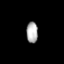
Tissue: lung
Cell type: Smooth muscle cells
Senescence score: 0.5523
Nuclear area (px): 238
Mean DAPI intensity: 173.958